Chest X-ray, PA view. Patient: 61 years old, sex M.
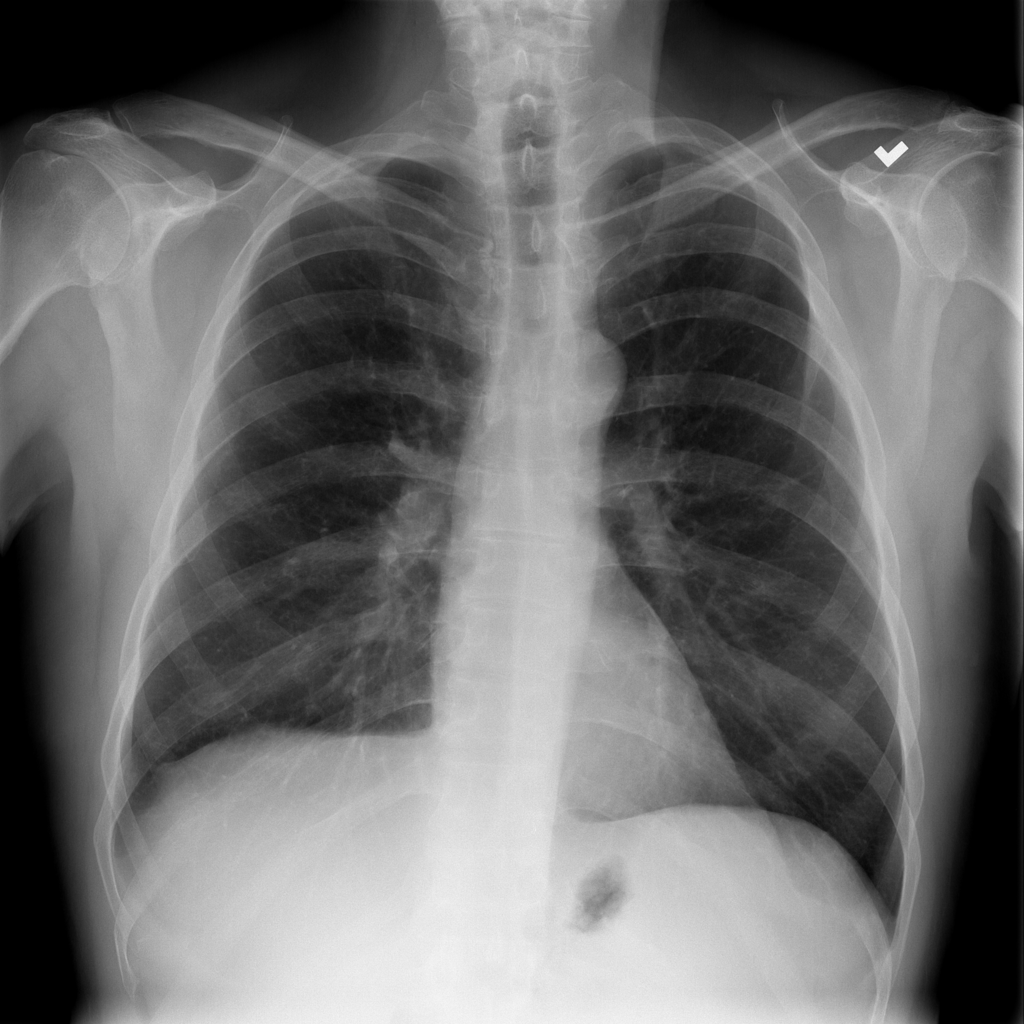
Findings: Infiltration